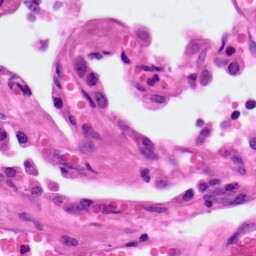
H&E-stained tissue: Lung